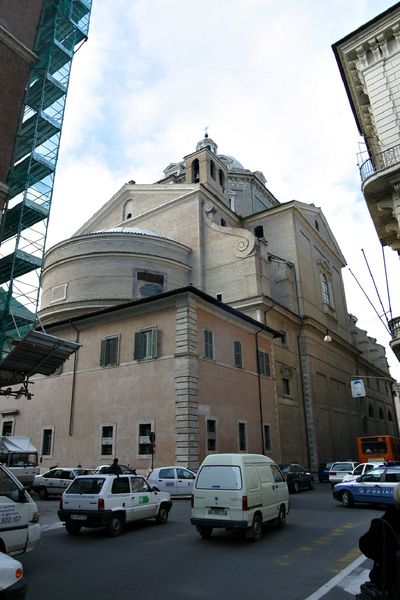
Titel: Il Gesù in Rom in der Bauphase von Giacomo della Porta
Künstler: Giacomo della Porta
Standort: Rom, Il Gesù (EU - I - Latium)
Schlagwörter: himmel, weiß, wolken, braun, fenster, strasse, gebäude, rot, hochformat, ornament, barock, stein, kirche, rund, turm, balkon, ecke, fassade, italien, giebel, mauer, farbe, auto, treppe, foto, fotografie, schild, gerüst, orient, kreuzung, rückseite, polizei, rom, querhaus, apsis, verkehr, volute, mediterran, autos, überhang, basilika, bauwerk, baustelle, tympanon, jonisch, rustikal, bus, baugerüst, aspis, ger¨st, feuertreppe, autoreifen, gerust, runder balkon, straßenverkehr, schlecht belichtet